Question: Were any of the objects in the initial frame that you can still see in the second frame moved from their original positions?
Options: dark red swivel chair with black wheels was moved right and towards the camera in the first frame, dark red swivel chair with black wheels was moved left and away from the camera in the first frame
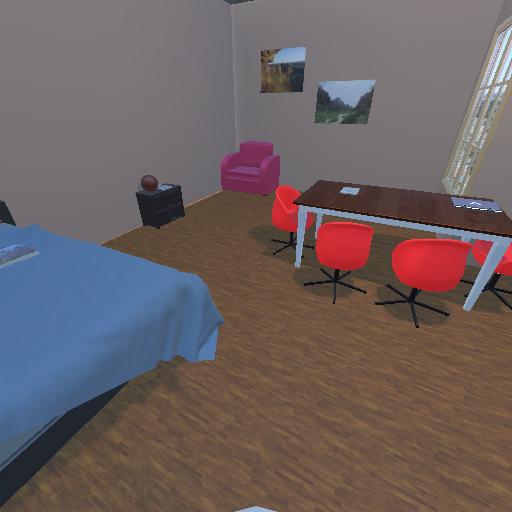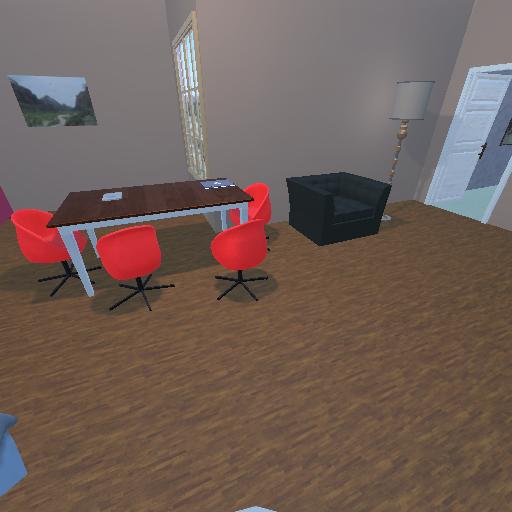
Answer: dark red swivel chair with black wheels was moved right and towards the camera in the first frame